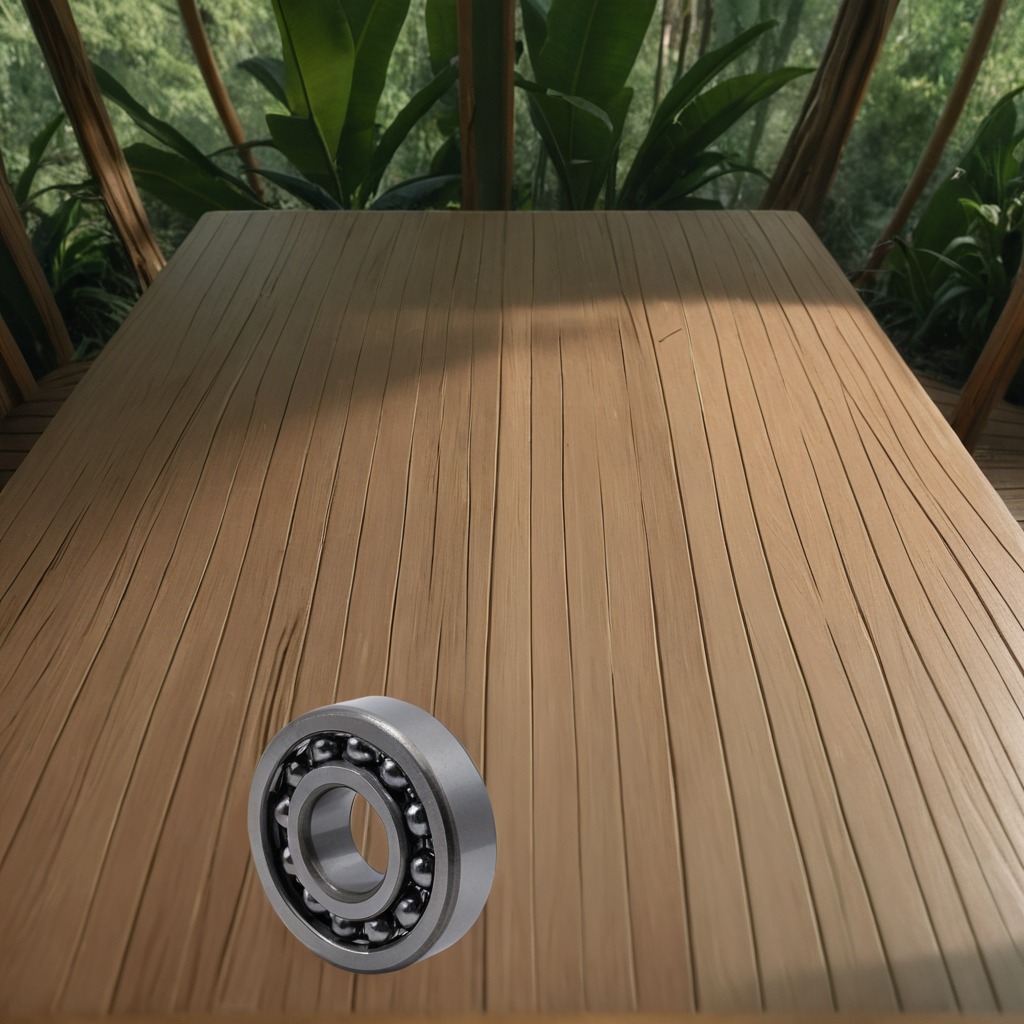
A metal ball bearing is lying on the wooden table.